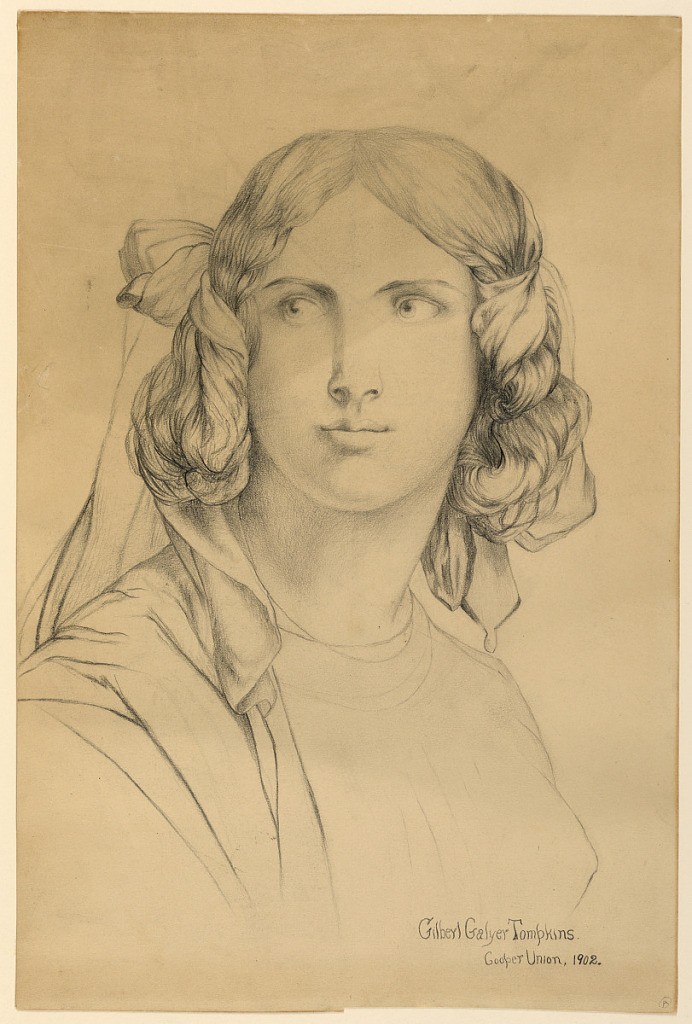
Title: Portrait of a Young Woman
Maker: Gilbert Tompkins, New York, NY, USA
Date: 1902
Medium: Pencil on cream paper
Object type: Drawing
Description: Vertical rectangle. Bust-length portrait of a young woman, facing the spectator, her figure turned toward the right.